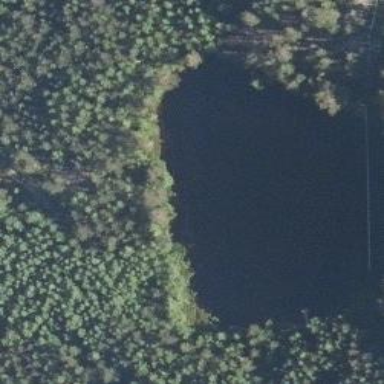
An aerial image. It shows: Pond surrounded by natural water.